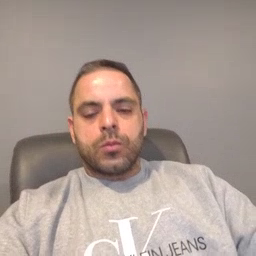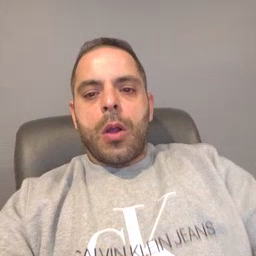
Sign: underwear